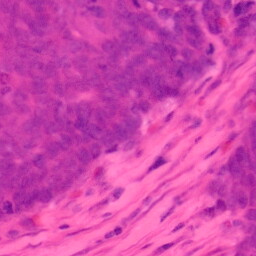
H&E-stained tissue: Colon